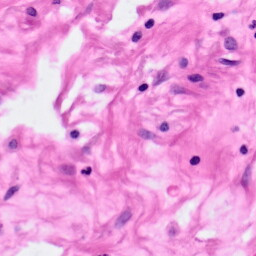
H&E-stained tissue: Pancreatic